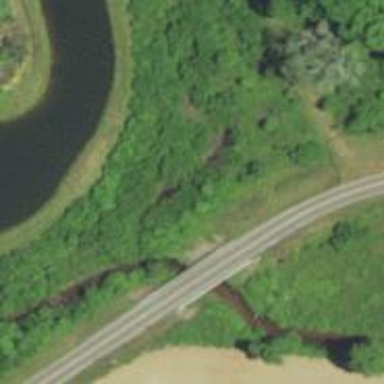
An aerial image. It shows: Residential road with bridge.